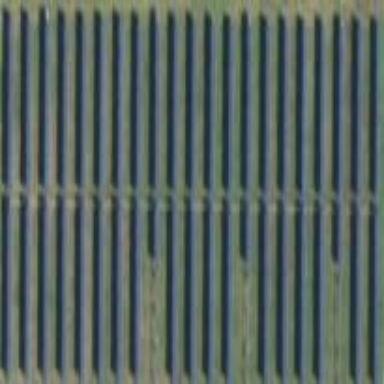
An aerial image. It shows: Solar photovoltaic panel generator.